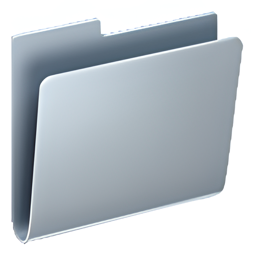
Name: file folder
Emoji: 📁
Group: Objects
Sub-group: office